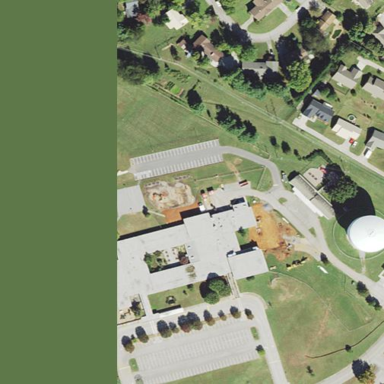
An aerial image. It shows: School.